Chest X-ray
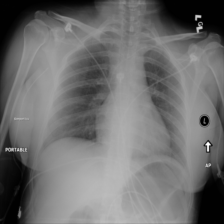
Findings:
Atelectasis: negative
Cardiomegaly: negative
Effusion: negative
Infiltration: negative
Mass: negative
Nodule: negative
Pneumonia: negative
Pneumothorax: negative
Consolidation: negative
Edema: negative
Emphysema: negative
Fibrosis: negative
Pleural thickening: negative
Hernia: negative